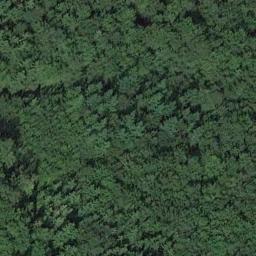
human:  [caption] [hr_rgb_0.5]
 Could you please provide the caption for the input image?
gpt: The forest is full of green thicket .

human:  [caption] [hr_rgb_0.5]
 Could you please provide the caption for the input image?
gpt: Many green trees are in a forest and the forest is so dense that it looks like sea waves .

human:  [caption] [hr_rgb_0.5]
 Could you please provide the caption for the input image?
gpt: There are some crisscross paths on this land .

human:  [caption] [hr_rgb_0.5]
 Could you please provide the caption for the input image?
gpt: The forest has a lot of dense conifers and other trees .

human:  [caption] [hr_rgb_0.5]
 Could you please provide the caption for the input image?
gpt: A dense forest with many green trees .